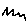
Label: zigzag